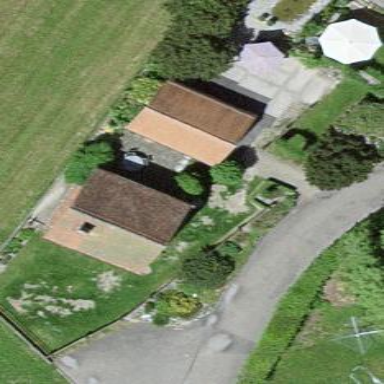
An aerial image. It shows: Barn.